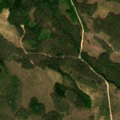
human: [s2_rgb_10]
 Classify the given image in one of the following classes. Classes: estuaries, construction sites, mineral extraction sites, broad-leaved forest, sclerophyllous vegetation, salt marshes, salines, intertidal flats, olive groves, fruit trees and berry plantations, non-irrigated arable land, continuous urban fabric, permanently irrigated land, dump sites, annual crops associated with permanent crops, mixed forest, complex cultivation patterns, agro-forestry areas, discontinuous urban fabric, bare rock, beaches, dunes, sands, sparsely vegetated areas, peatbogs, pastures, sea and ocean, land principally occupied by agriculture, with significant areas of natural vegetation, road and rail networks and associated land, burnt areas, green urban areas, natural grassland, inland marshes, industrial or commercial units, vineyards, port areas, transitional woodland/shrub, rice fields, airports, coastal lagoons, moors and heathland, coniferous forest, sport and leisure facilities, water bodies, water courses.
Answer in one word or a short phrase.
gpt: coniferous forest, transitional woodland/shrub